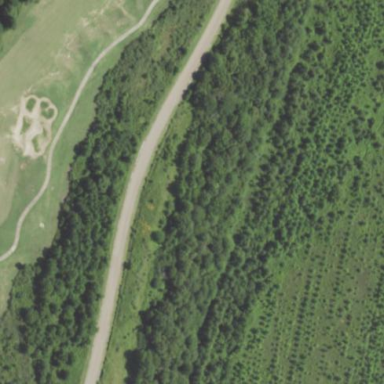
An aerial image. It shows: Rough grassy area used for golf.